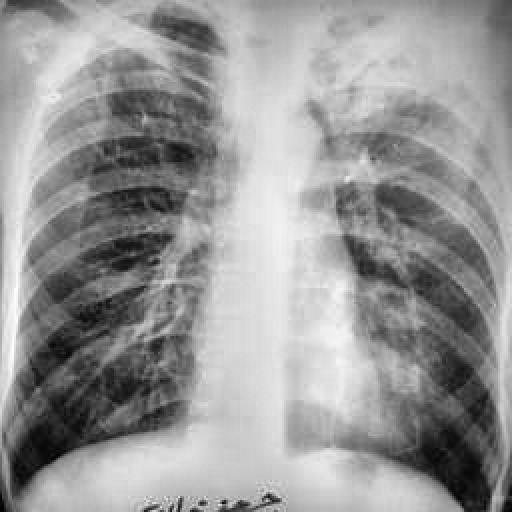
Finding: TUBERCULOSIS